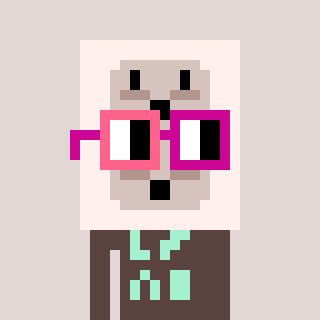
a pixel art character with square pink and red glasses, a outlet-shaped head and a darkbrown-colored body on a warm background